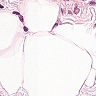
Metastatic tissue present: no